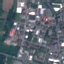
Land use / land cover: Industrial